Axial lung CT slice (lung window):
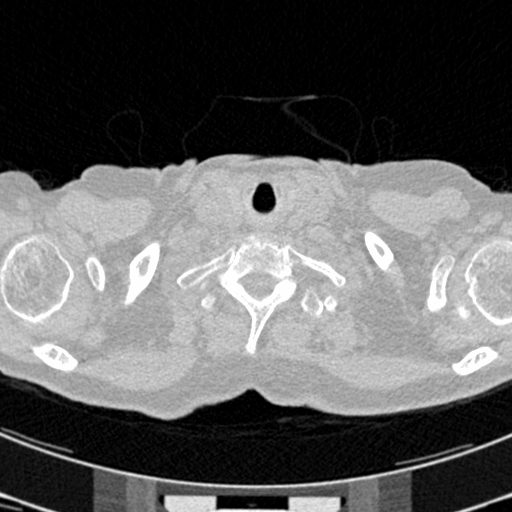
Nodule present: no